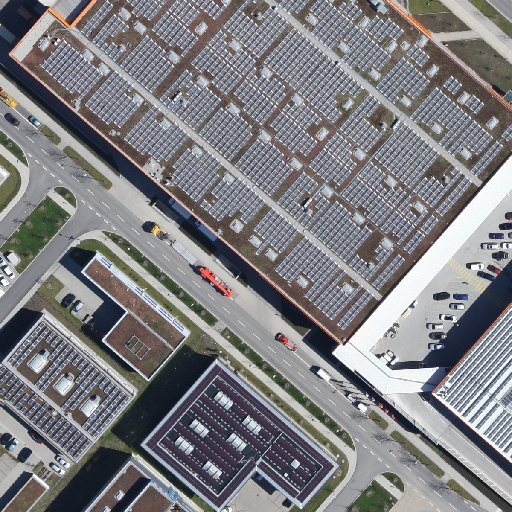
Referring expression: road marking